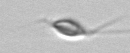
Label: Chrysochromulina